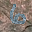
Label: 6